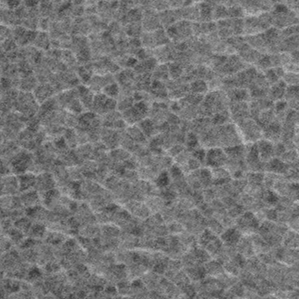
Label: frost